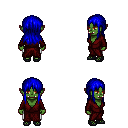
a pixel art fantasy rpg character, female body template, orc, green skin, red robe, white pants, blue unkempt hairstyle, ghillies, four views (front, back, left, right), 2x2 character sprite sheet, small pixel art, hard edges, no anti-aliasing